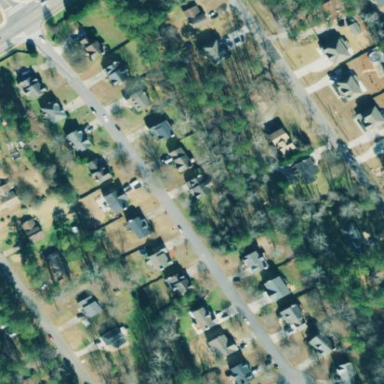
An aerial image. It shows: Residential area within neighborhood.